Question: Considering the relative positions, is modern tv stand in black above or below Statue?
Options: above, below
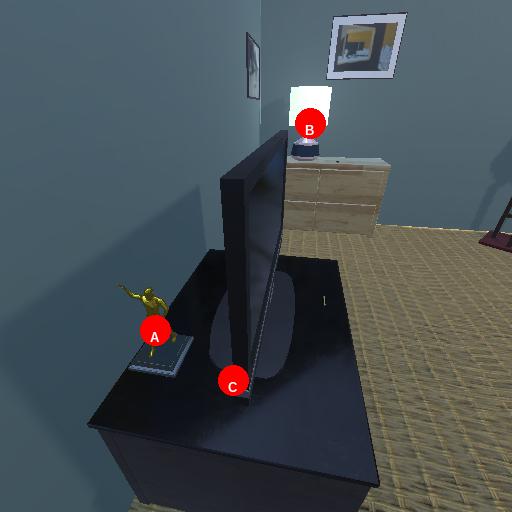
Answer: above